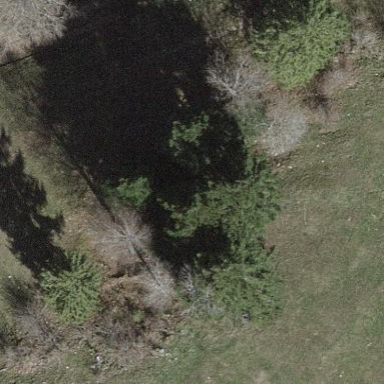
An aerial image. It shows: Evergreen forest with needle-leaved trees.